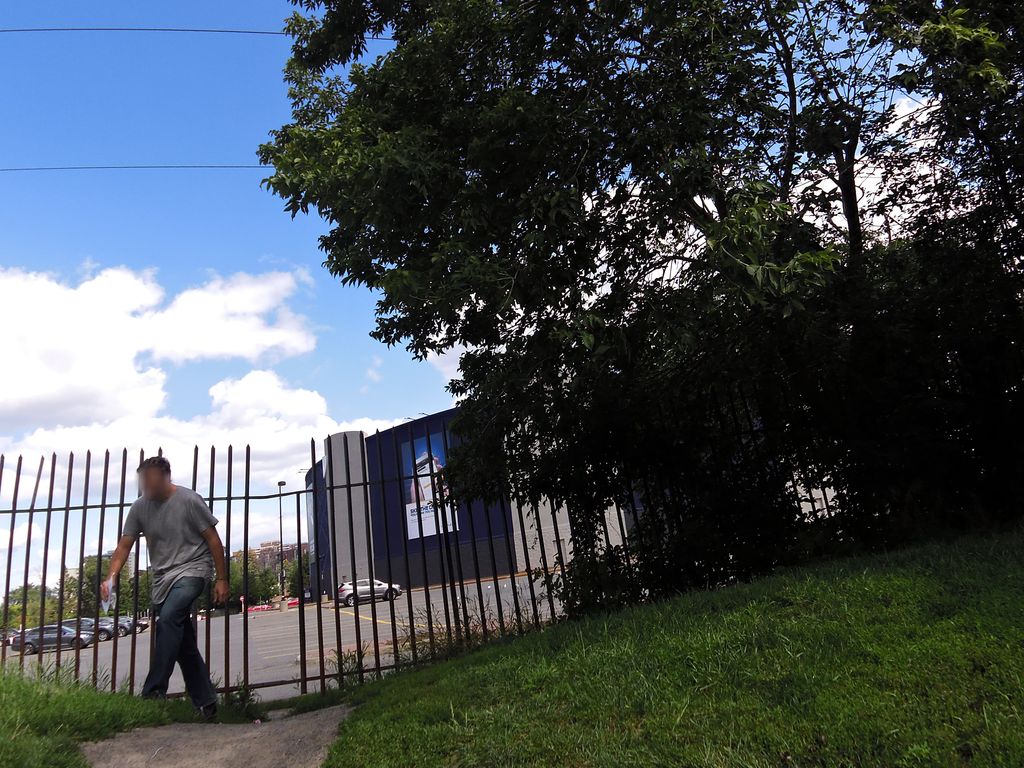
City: ottawa-gatineau